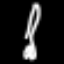
Label: fork